Brain MRI, t1w sequence, axial 2D slice.
Patient: age 44, sex F, weight 96 kg, height 1.95 m
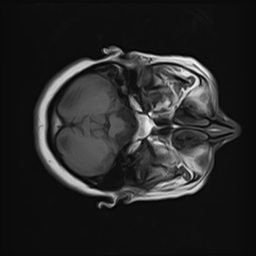